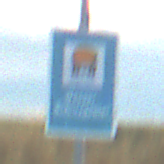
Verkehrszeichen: Wasserschutzgebiet
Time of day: SunriseSunset
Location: Outdoor (RoadRail)
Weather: PartlyCloudy
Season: NotSpecified
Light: Natural